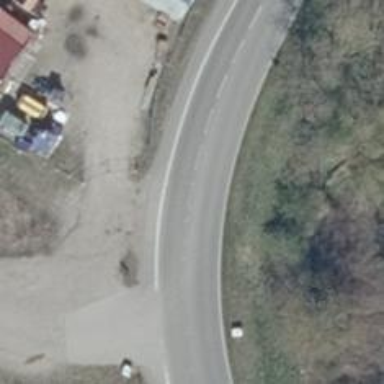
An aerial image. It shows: Unclassified road with asphalt surface.